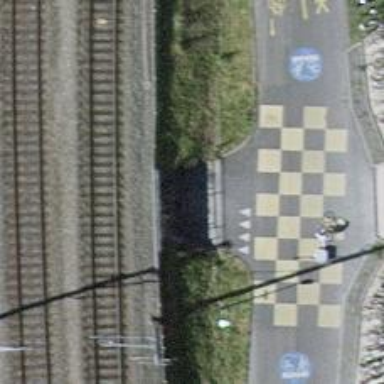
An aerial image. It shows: Footway on asphalt surface passing through tunnel.